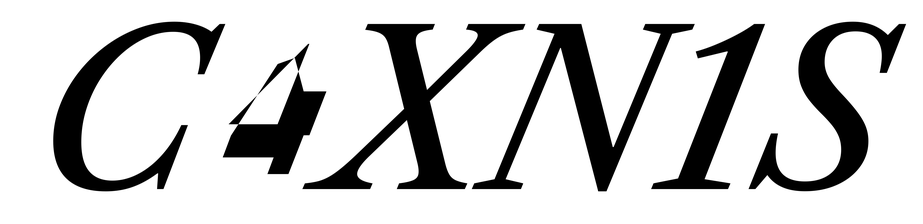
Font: LibreCaslonText-Italic_Medium_Italic